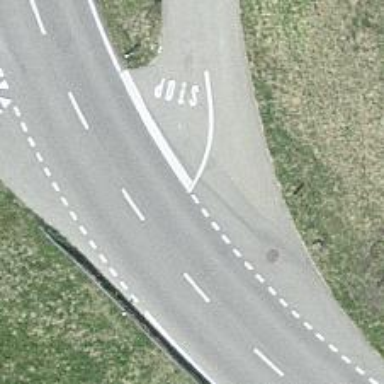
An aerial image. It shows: Stop road.